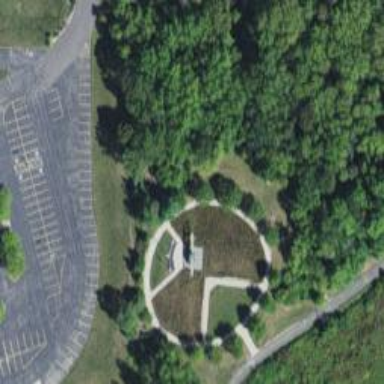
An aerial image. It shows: Historic memorial.